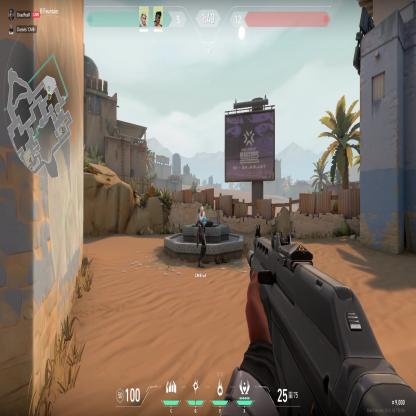
Label: teammate